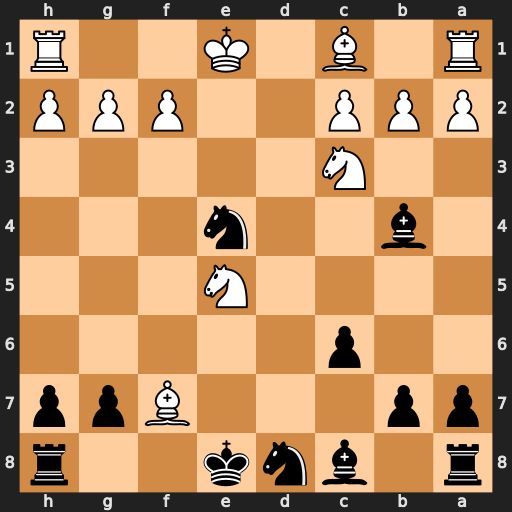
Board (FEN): r1bnk2r/pp3Bpp/2p5/4N3/1b2n3/2N5/PPP2PPP/R1B1K2R
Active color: b
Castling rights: KQkq
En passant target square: -
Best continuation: Nxf7